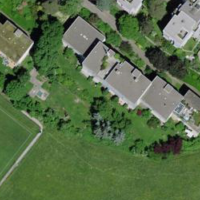
EUNIS habitat code: 55
Species observed at this site:
Euonymus europaeus
Humulus lupulus